Question:
'''
set option: status-fg -> colour231
set option: status-bg -> colour234
set option: window-status-fg -> colour249
set option: window-status-activity-attr -> none
set option: window-status-bell-attr -> none
set option: window-status-activity-fg -> yellow
set option: window-status-bell-fg -> red
'''
How to make tmux not to show it? Every time I open tmux I have to press any key for this text to disappear and to start using terminal.
This is my tmux config file:
'''
source ~/.local/lib/python2.7/site-packages/powerline/bindings/tmux/powerline.conf #powerline tmux plugin
run-shell "powerline-daemon -q"
set -g default-terminal "screen-256color"
'''
---
'''
1 if-shell 'test -z "$POWERLINE_CONFIG_COMMAND"' 'set-environment -g POWERLINE_CONFIG_ COMMAND powerline-config'
2
3 # Don't version-check for this core functionality -- anything too old to
4 # support these options likely won't work well with powerline
5 set -g status on
6 set -g status-utf8 on
7 set -g status-interval 2
8 set -g status-left-length 20
9 set -g status-right '#(eval $POWERLINE_COMMAND tmux right -R pane_id='tmux display -p "#D"')'
10 set -g status-right-length 150
11 set -g window-status-format "#[fg=colour244,bg=colour234] #I #[fg=colour240] #[def ault]#W "
12 set -g window-status-current-format "#[fg=colour234,bg=colour31]#[fg=colour117,bg=c olour31] #I #[fg=colour231,bold]#W #[fg=colour31,bg=colour234,nobold]"
13
14 # Legacy status-left definition to be overwritten for tmux Versions 1.8+
15 set -g status-left '#[fg=colour16,bg=colour254,bold] #S #[fg=colour254,bg=colour234, nobold]#(eval $POWERLINE_COMMAND tmux left)'
16
17 # Simplify tmux version checking by using multiple config files. Source these
18 # config files based on the version in which tmux features were added and/or
19 # deprecated. By splitting these configuration options into separate files,
20 run-shell 'eval $POWERLINE_CONFIG_COMMAND tmux source'
21 # vim: ft=tmux
'''
Thanks.
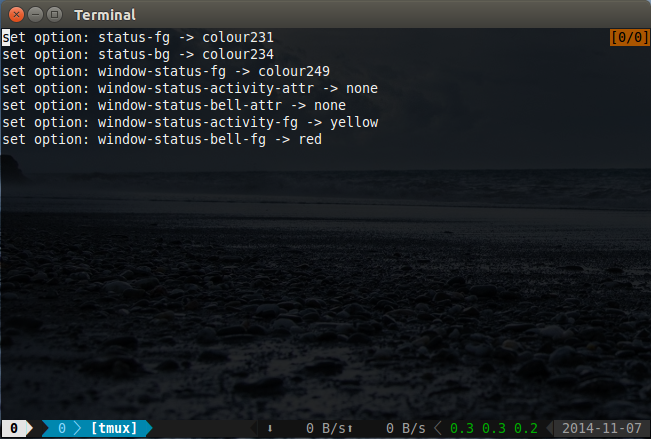
Answer: 1) I think you run tmux 1.8 , update to version 1.9a and that should be gone .(this work for me)
2) If you can't update try this:
These four commands make such screen appear(each one and it's alias)(last one use lower case p) :
'''
new-session -P
new -P
---------
new-window -P
neww -P
---------
break-pane -P
breakp -P
---------
display-message -p
display -p
'''
line 9 use 'display -p'
'''
set -g status-right '#(eval $POWERLINE_COMMAND tmux right -R pane_id='tmux display -p "#D"')'
'''
try to delete
'''
-R pane_id='tmux display -p "#D"
'''
kill tmux and start it again